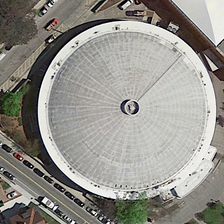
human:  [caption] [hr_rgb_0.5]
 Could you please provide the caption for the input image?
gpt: a white circle building is near a crossroads .

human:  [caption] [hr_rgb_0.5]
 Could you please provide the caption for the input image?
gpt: a white circle building is near a crossroads .

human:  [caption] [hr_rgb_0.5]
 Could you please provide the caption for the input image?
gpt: a white circle building is near a crossroads .

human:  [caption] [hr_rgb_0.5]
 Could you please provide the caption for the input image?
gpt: a white circle building is near a crossroads .

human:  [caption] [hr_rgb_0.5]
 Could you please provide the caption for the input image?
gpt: a white circle building is near a crossroads .